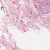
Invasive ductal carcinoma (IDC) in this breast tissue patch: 0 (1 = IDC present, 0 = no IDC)